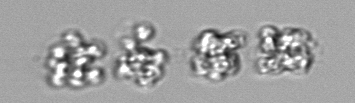
Label: Leptocylindrus_mediterraneus